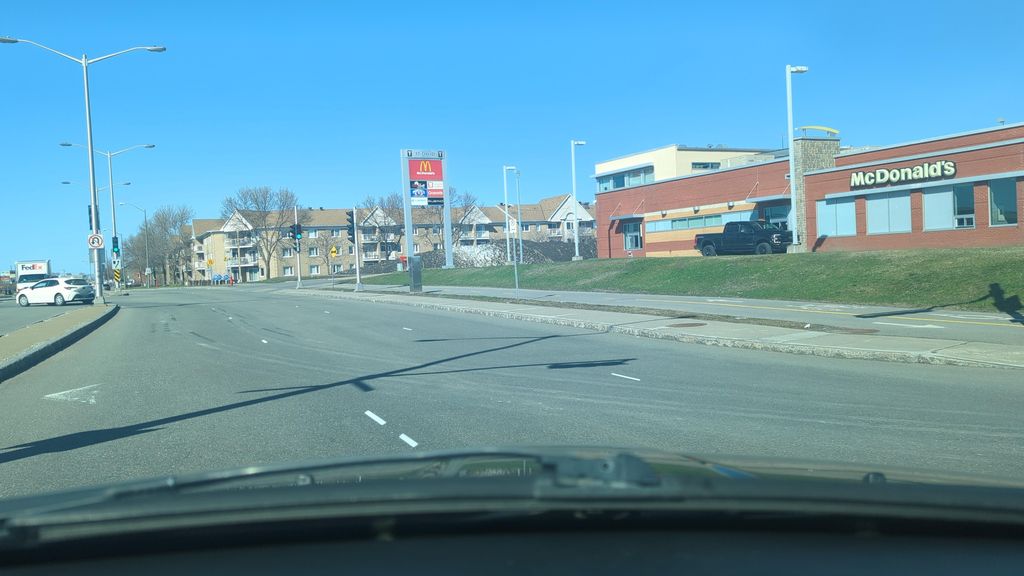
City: quebec_city